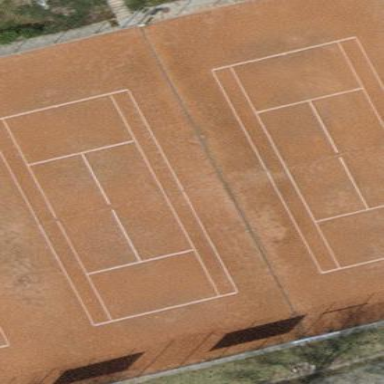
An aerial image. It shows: Tennis court on pitch.